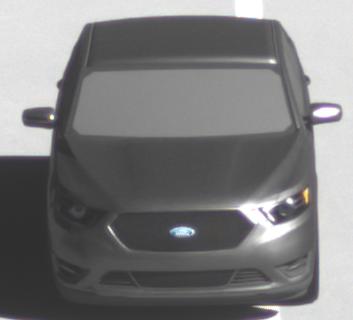
Make: Ford
Model: Taurus
Detailed model: SHO
Model produced from: 2012
Model produced until: 2019
Doors: 4
Color: gray
Road condition: dry road
Daytime: morning or afternoon
Contrast: high contrast